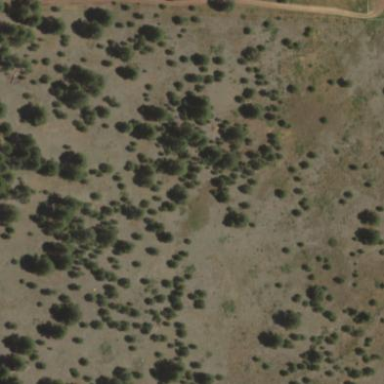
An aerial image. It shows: Woodland with evergreen needle-leaved trees.